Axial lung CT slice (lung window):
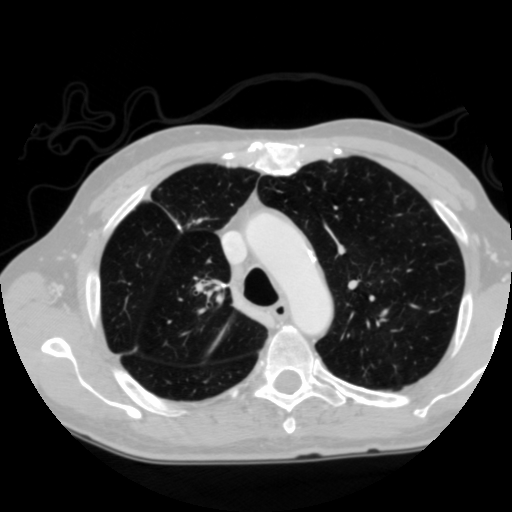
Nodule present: no